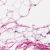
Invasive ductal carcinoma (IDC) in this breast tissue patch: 0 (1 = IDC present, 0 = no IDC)